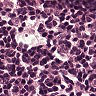
Metastatic tissue present: no